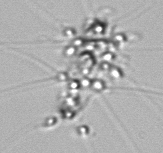
Label: Chaetoceros_didymus_TAG_external_flagellate